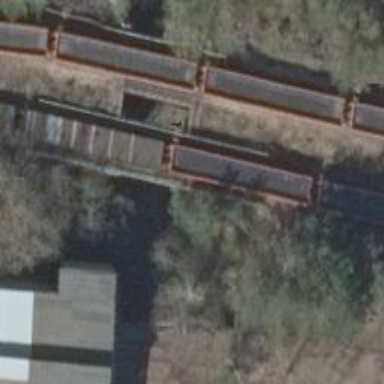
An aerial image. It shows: Railway bridge leading to rail yard.